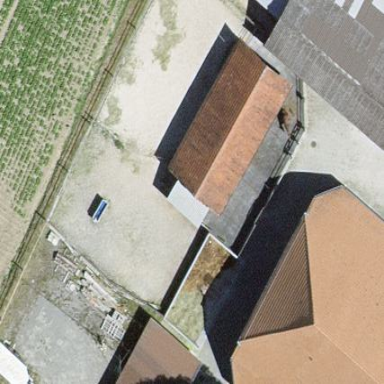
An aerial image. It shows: Farm auxiliary building.